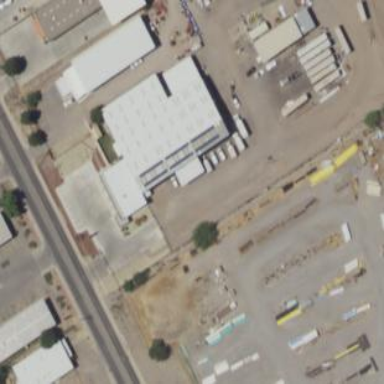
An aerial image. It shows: Warehouse building.